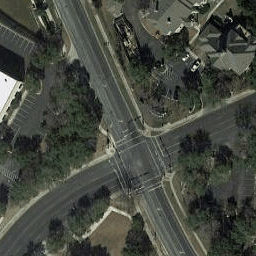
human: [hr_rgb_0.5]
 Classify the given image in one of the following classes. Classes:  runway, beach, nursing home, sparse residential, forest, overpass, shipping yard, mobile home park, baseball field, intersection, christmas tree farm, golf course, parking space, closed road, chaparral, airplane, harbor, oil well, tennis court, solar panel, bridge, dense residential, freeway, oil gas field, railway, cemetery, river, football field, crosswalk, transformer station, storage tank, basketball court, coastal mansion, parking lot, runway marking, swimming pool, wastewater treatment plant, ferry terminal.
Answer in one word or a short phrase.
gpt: intersection